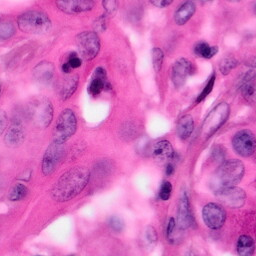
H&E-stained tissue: Pancreatic